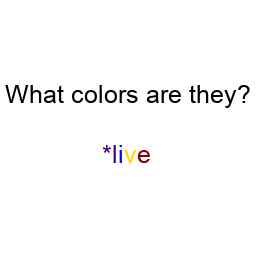
Color: indigo, indigo, blue, gold, maroon
Color name shown: olive
Background color: white
Question text color: black